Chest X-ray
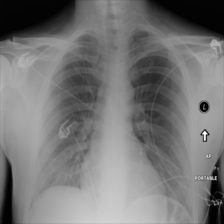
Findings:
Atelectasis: negative
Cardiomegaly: negative
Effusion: negative
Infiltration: negative
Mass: negative
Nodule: negative
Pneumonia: negative
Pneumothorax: negative
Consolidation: negative
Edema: negative
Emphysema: negative
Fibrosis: negative
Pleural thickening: negative
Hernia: negative